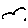
Label: bird